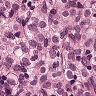
Metastatic tissue present: yes